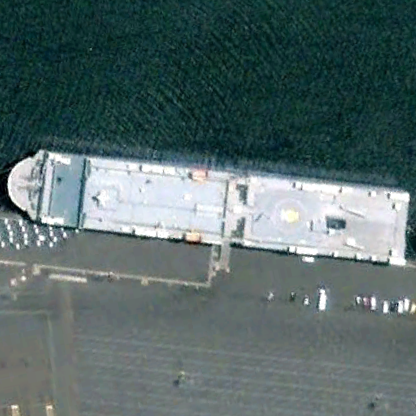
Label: civil